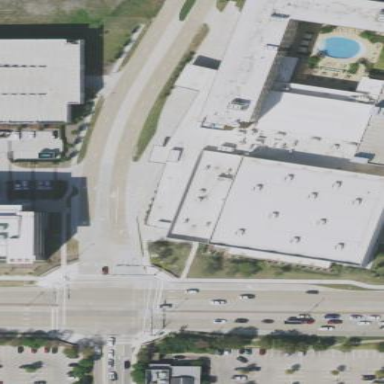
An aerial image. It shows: Commercial building that serves as events venue.